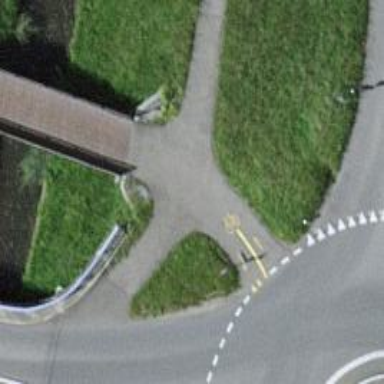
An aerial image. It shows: Cycleway.